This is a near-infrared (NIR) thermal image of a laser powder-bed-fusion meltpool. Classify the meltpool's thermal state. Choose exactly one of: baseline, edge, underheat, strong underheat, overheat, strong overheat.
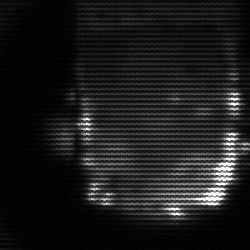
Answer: baseline